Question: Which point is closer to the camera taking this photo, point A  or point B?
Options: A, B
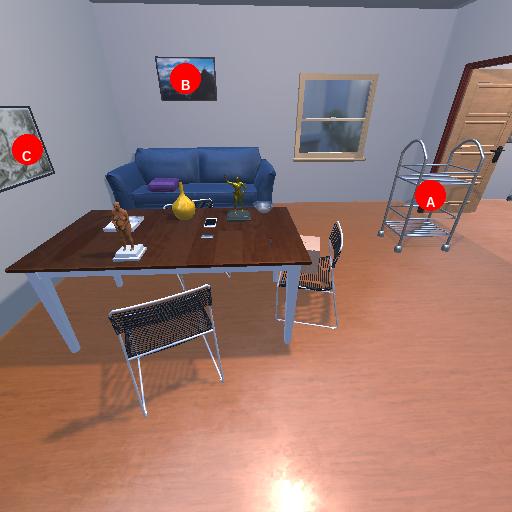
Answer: A